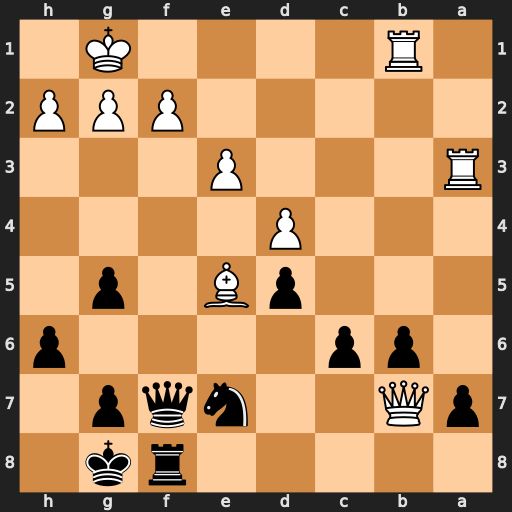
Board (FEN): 5rk1/pQ2nqp1/1pp4p/3pB1p1/3P4/R3P3/5PPP/1R4K1
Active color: b
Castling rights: -
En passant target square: -
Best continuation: Qxf2+ Kh1 Qf1+ Rxf1 Rxf1#